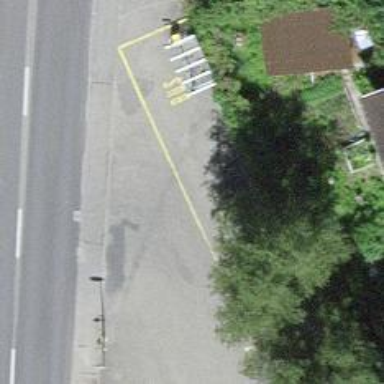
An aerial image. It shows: Bus stop with platform for public transport.